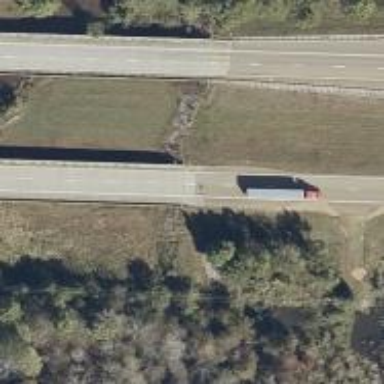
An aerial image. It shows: Trunk highway built on asphalt bridge. It is expressway with dual carriageways.